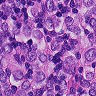
Metastatic tissue present: yes